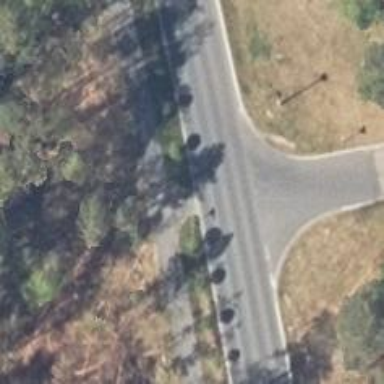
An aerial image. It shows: Residential road.